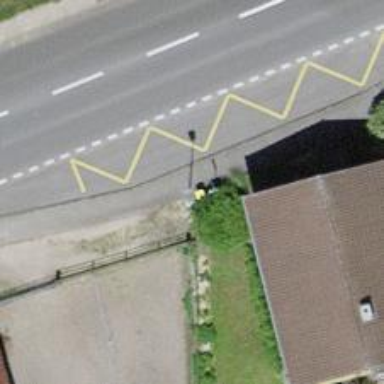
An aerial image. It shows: Post box is visible.